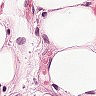
Metastatic tissue present: yes